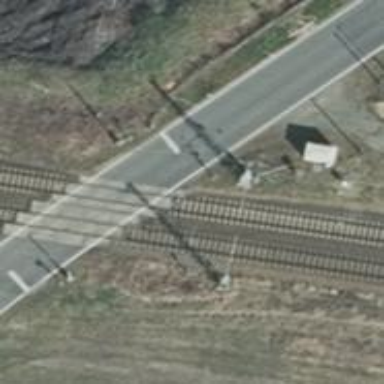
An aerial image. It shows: Milestone along the railway with catenary mast.